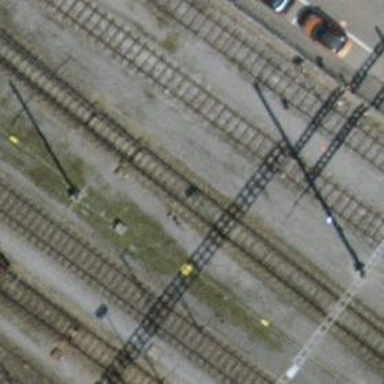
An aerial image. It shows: Railway switch.